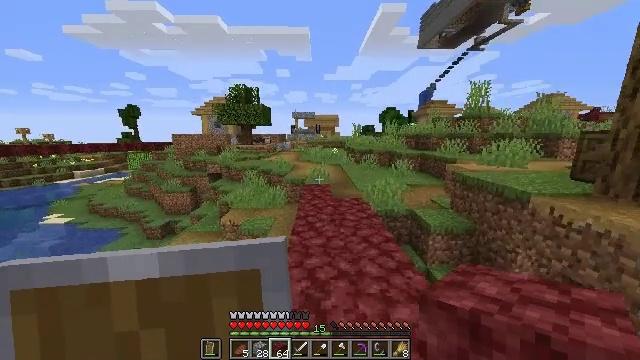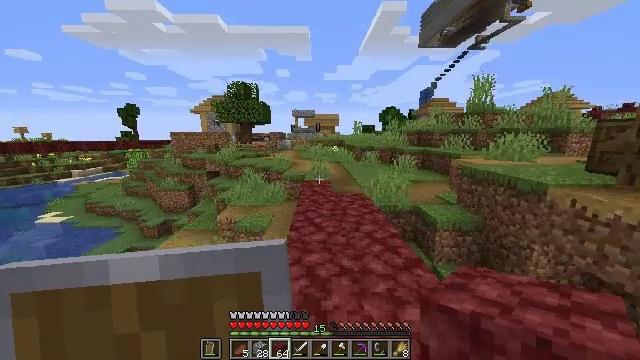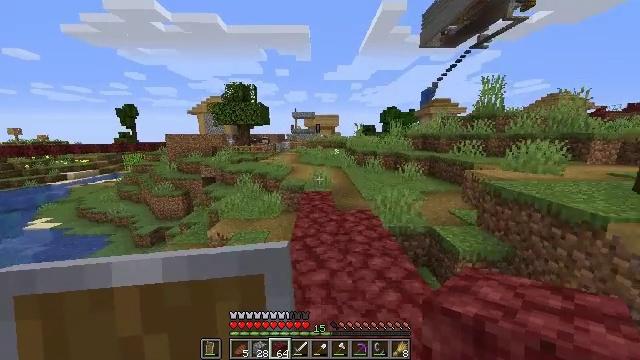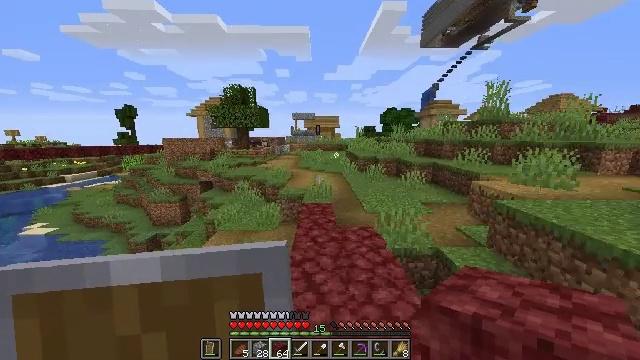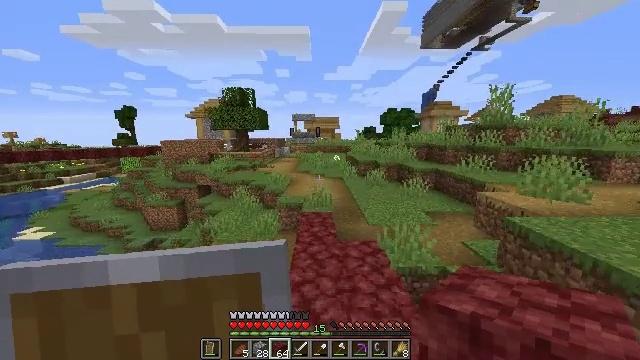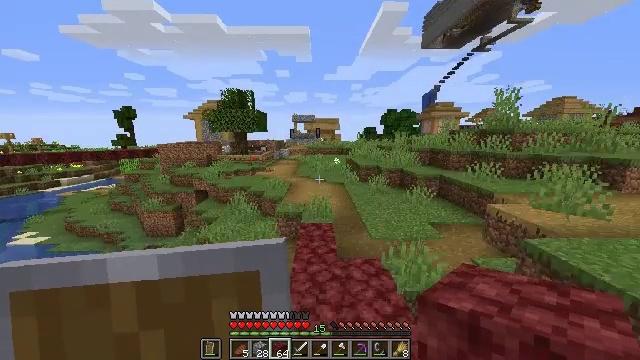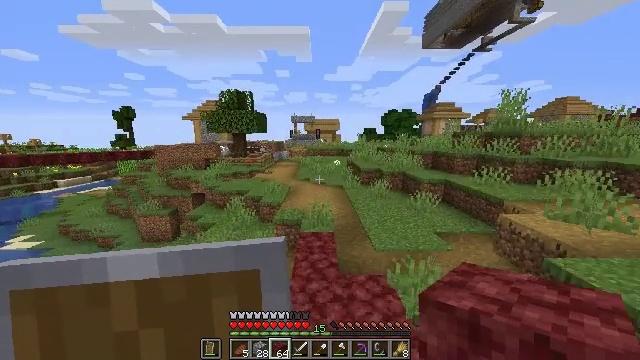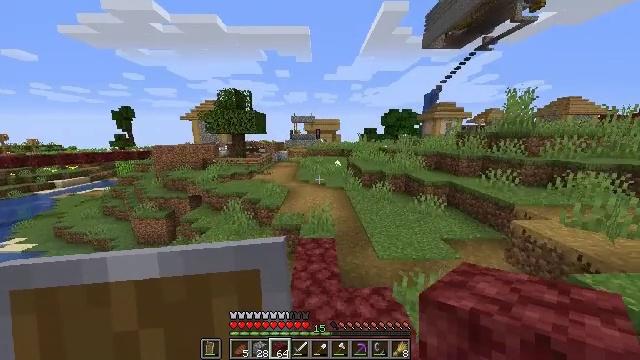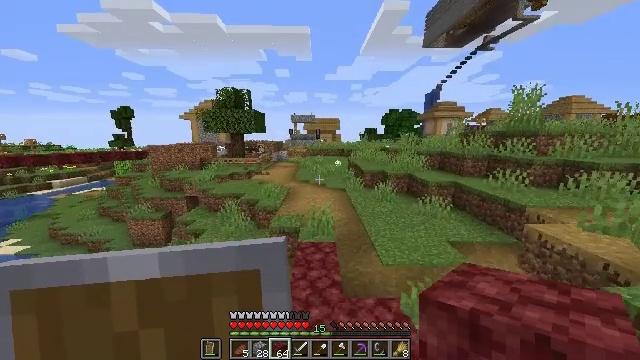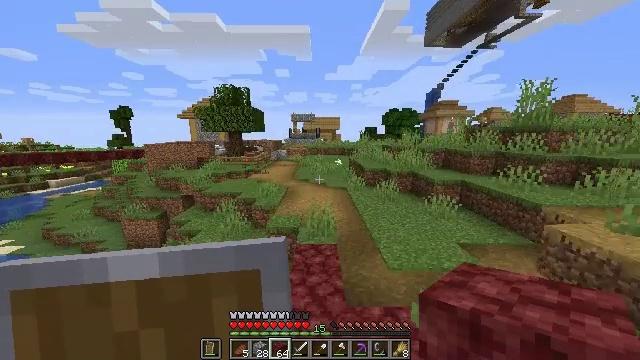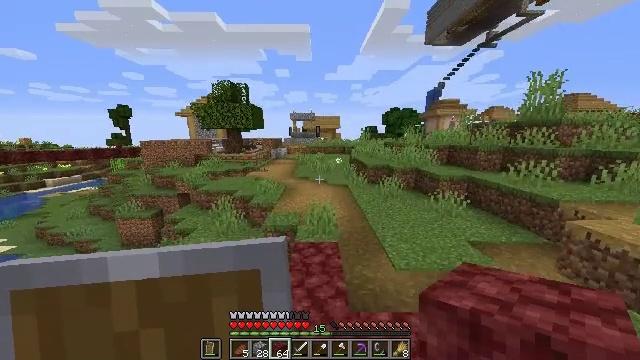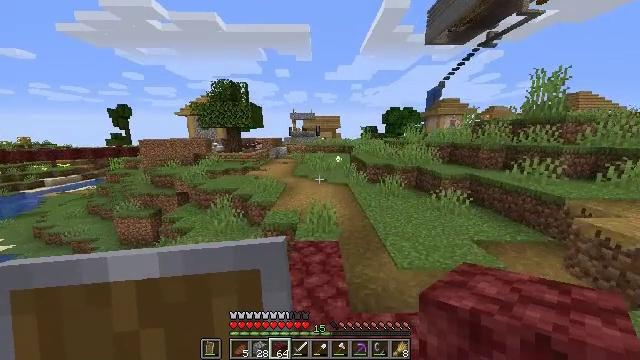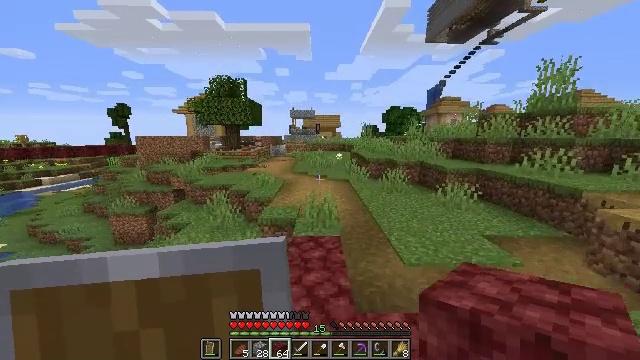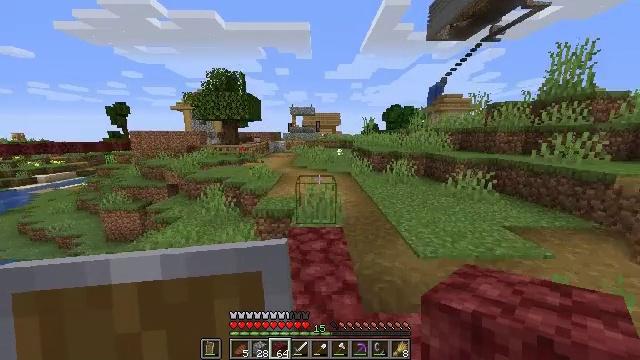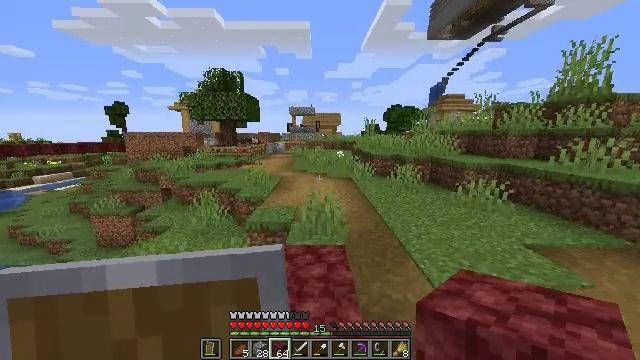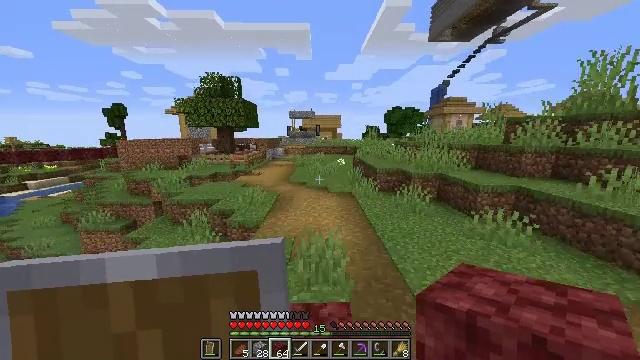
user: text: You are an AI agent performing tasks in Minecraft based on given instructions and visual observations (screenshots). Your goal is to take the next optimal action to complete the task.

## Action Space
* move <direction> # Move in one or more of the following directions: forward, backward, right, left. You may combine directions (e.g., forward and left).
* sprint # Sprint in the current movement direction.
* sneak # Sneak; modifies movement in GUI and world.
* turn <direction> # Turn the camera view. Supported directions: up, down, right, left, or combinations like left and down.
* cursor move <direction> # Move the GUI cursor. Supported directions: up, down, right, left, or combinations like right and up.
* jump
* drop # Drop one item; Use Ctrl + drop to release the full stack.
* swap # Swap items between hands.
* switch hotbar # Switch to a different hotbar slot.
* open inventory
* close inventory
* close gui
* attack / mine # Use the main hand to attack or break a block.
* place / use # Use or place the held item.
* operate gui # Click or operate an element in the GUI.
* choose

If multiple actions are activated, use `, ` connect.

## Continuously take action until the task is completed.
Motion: motion action
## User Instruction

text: craft item air
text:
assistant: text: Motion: move forward, jump
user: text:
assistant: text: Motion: move forward, jump
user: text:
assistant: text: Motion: move forward, jump
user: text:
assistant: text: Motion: move forward, jump
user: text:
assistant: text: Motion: move forward, jump
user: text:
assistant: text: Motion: move forward, jump
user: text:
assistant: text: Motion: move forward, jump
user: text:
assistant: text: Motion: move forward, jump
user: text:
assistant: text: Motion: move forward, jump
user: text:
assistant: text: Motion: move forward, jump
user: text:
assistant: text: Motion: move forward, jump
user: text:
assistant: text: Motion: move forward, jump
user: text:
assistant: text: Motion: move forward, jump
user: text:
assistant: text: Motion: move forward, jump
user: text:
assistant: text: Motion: move forward, jump
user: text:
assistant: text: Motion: move forward, jump
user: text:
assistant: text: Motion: move forward, jump
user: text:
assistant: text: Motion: move forward, jump
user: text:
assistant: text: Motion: move forward, jump
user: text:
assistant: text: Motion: move forward, jump
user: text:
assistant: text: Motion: move forward, jump
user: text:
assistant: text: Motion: move forward, jump
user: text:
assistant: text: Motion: move forward, jump
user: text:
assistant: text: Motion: move forward, jump
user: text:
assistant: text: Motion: move forward, jump
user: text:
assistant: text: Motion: move forward, jump
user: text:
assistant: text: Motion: move forward, jump
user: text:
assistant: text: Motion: move forward, jump
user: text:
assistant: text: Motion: move forward, jump
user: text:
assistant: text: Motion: move forward